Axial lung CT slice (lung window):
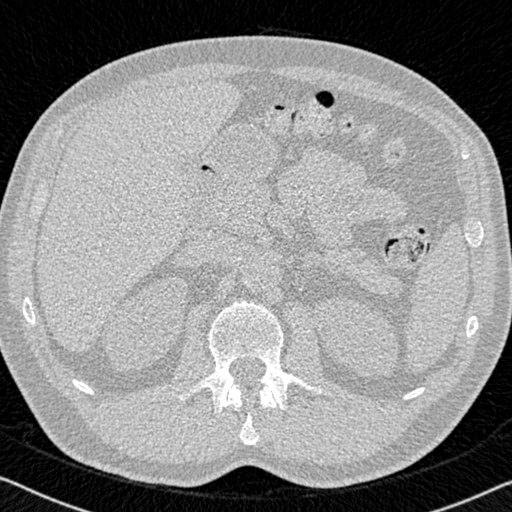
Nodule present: no